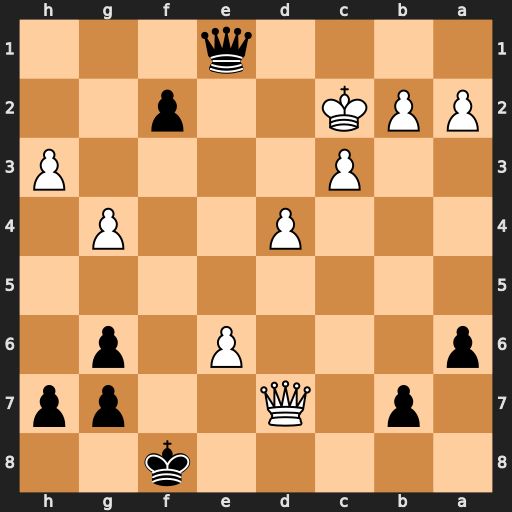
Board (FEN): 5k2/1p1Q2pp/p3P1p1/8/3P2P1/2P4P/PPK2p2/4q3
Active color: b
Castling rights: -
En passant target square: -
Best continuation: Qe2+ Kb3 Qb5+ Qxb5 axb5